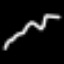
Label: squiggle